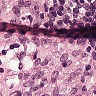
Metastatic tissue present: no